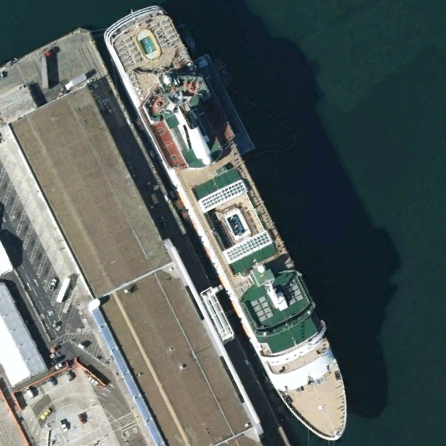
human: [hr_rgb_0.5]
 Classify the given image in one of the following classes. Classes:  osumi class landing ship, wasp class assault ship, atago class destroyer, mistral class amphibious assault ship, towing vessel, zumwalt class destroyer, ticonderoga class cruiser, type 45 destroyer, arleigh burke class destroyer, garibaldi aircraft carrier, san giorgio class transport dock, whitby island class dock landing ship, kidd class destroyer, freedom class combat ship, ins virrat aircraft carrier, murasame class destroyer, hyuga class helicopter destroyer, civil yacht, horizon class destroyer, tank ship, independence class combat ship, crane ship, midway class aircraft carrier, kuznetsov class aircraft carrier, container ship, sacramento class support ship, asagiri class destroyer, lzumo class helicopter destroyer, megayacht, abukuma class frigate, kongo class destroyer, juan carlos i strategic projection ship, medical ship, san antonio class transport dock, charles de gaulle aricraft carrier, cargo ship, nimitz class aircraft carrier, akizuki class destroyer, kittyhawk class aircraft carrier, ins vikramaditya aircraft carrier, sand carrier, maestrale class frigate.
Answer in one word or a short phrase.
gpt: Megayacht